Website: home-depot
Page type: account-dashboard
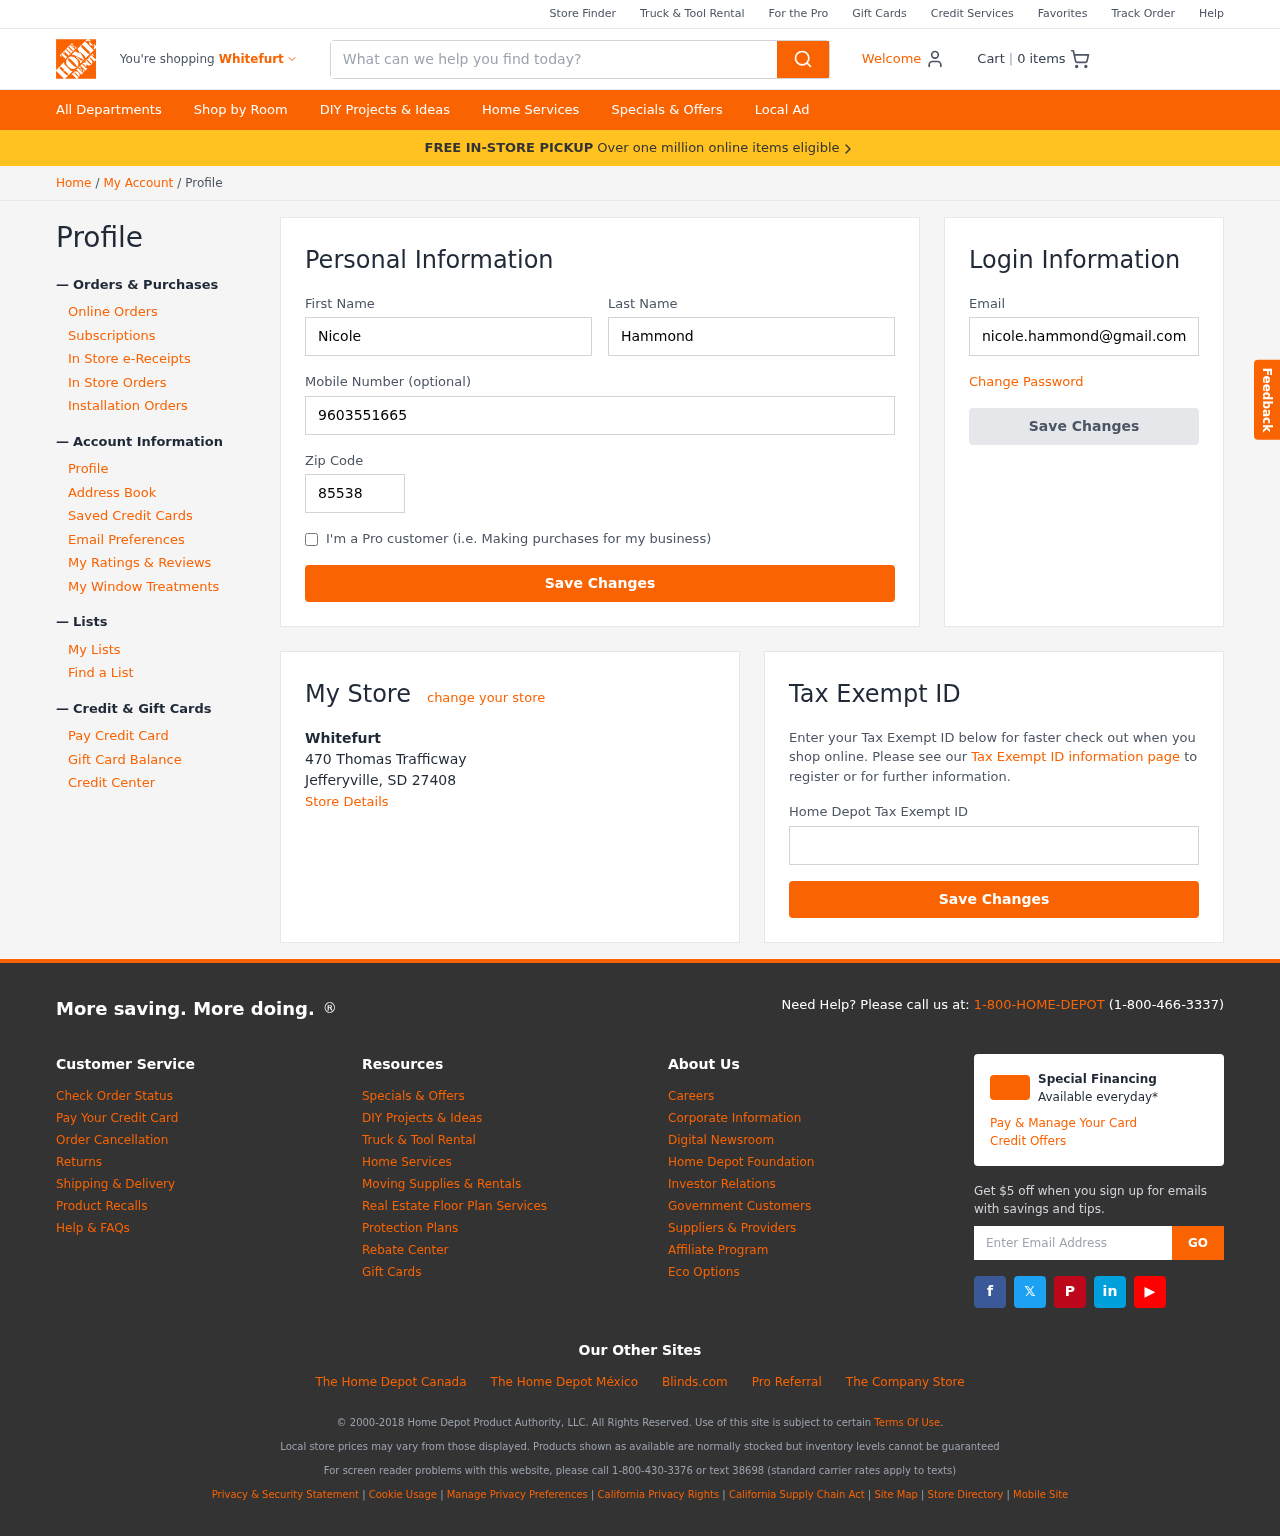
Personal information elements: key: PII_CITY
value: Whitefurt
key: PII_EMAIL
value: nicole.hammond@gmail.com
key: PII_FIRSTNAME
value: Nicole
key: PII_LASTNAME
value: Hammond
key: PII_LOCATION1_CITY_STATE_ZIP
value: Jefferyville, SD 27408
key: PII_LOCATION1_NAME
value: Whitefurt
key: PII_LOCATION1_STREET
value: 470 Thomas Trafficway
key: PII_PHONE
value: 9603551665
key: PII_POSTCODE
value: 85538
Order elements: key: ORDER_NUM_ITEMS
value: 0
Search elements: key: HEADER_SEARCH
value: What can we help you find today?